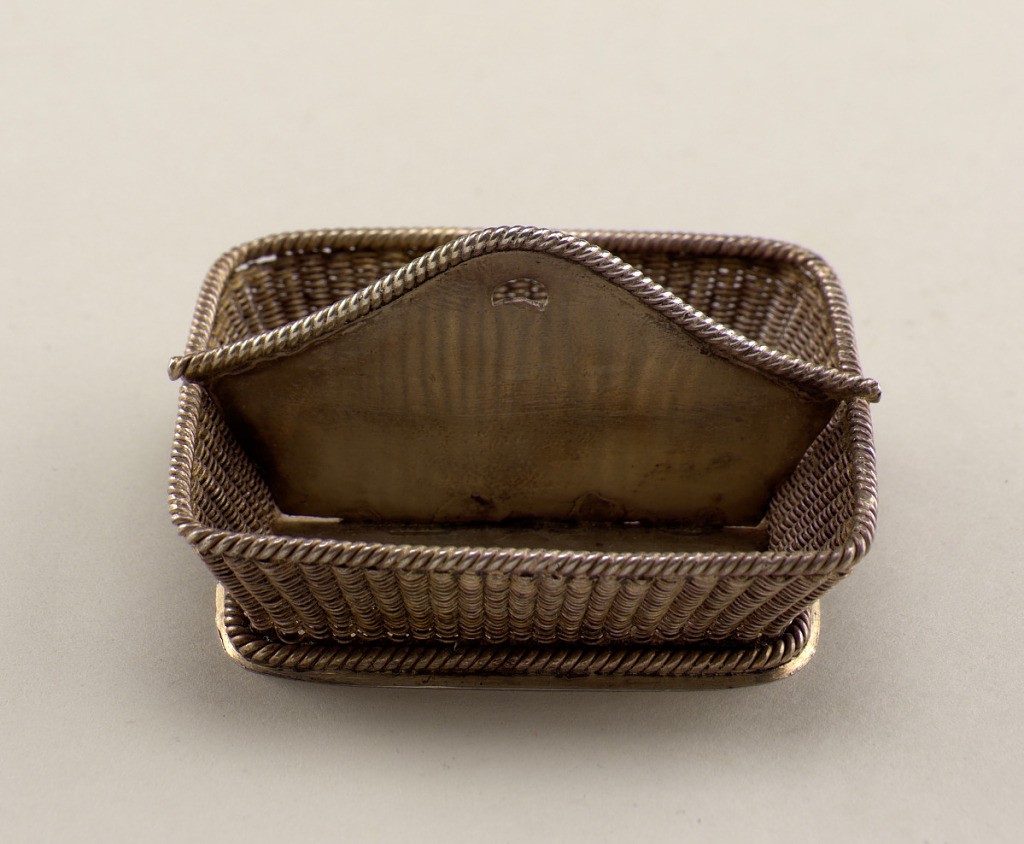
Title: basket
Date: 19th century
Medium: Silver
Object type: Miniature
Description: Straight-sided rectangle increasing in dimensions toward top. Sides are of basket-woven wire. Two compartments, the longitudinal dividing wall rising to accommodate a pierced handle. Cable trim.